Field crop: tomato
Growth stage: 1
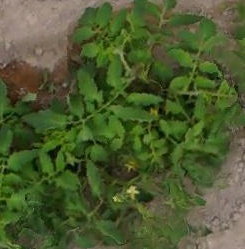
Species: tomato